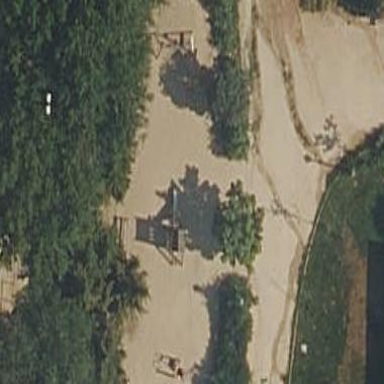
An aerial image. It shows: Playground area for leisure activities on the land.